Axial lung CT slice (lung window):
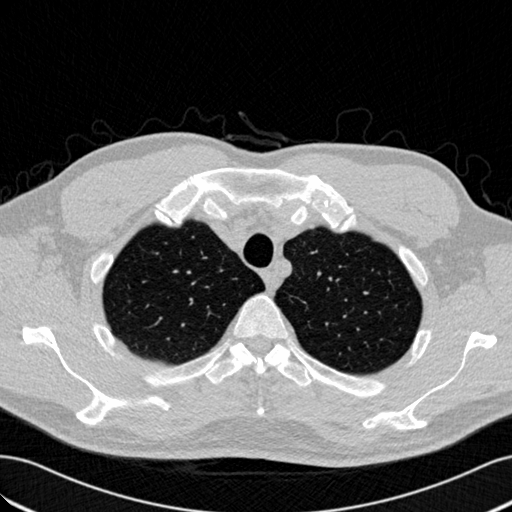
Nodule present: no